Question: I write iOS app with UITableView using custom UITableViewCell's. I have images in different aspect ratio. I setup aspect fill in code.
'''
self.imageView.contentMode = UIViewContentModeScaleAspectFill;
[self.imageView setClipsToBounds:YES];
'''
and got this

Can someone help me to get rid of such alignment?
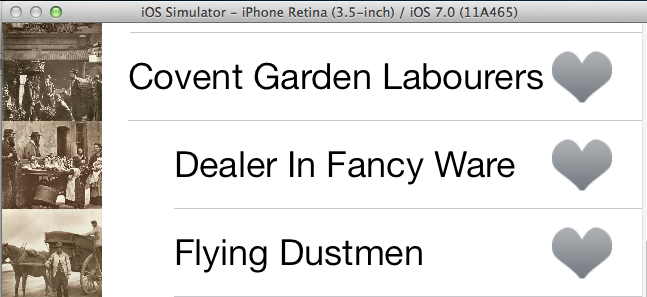
Answer: The UITableViewCell automatically sizes its image view to fit the aspect ratio of the image. The content modes only come into play when the view's aspect ratio is different from the image's.
Either override layoutSubviews in your custom UITableViewCell class or create an image view yourself (don't use the one that the table view cell provides).